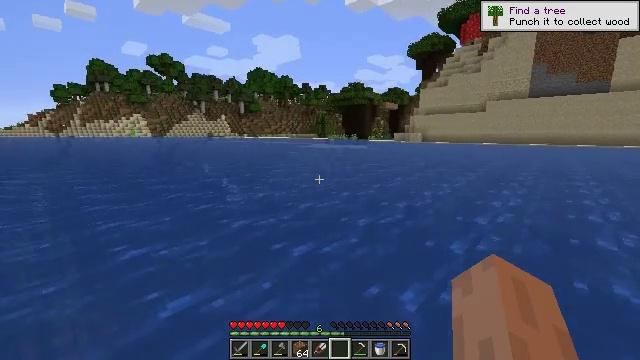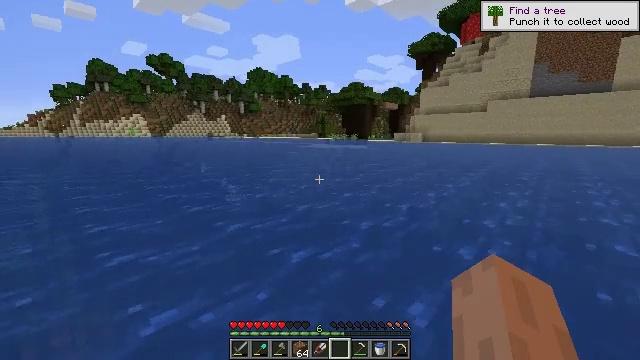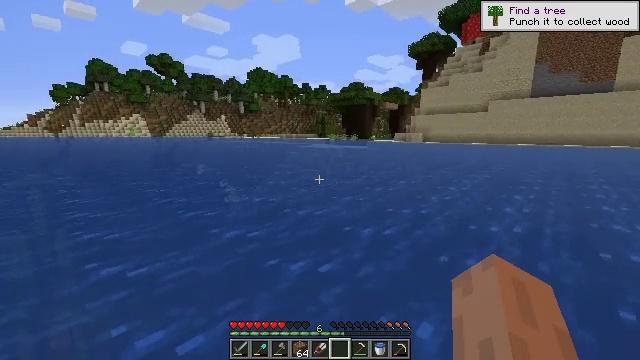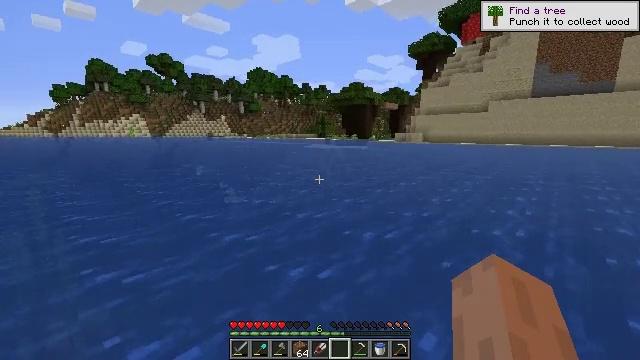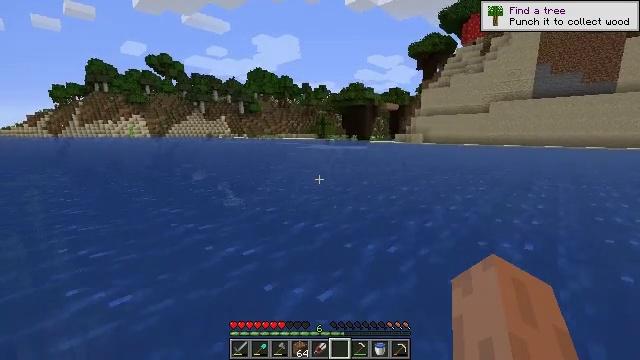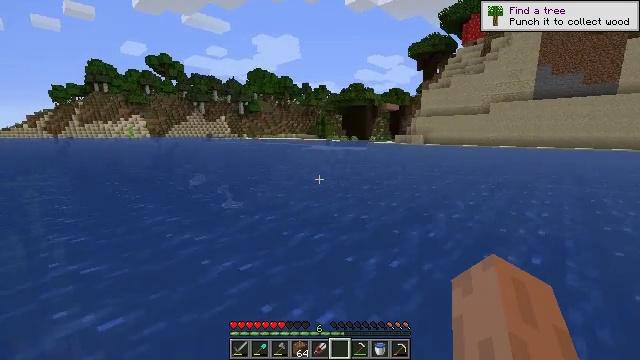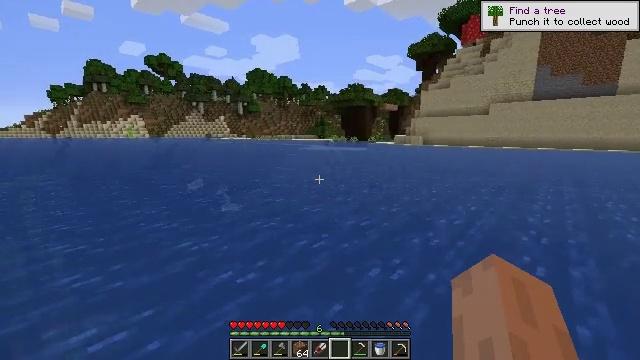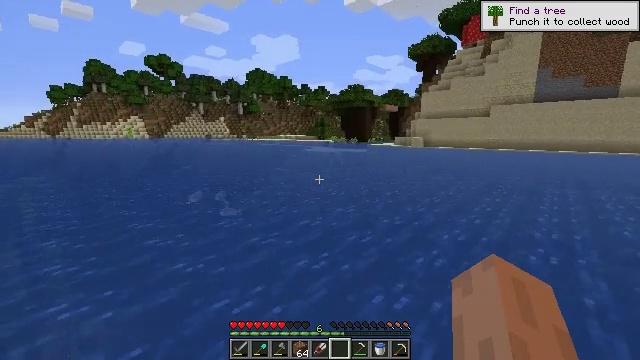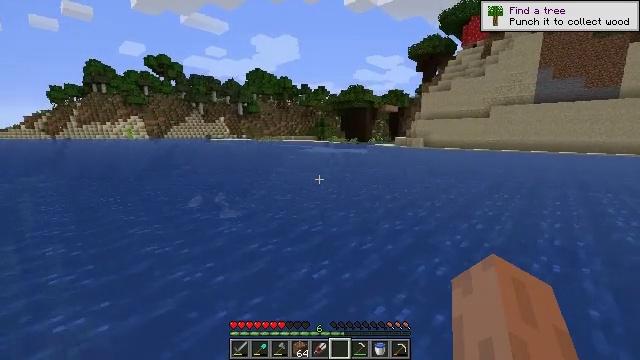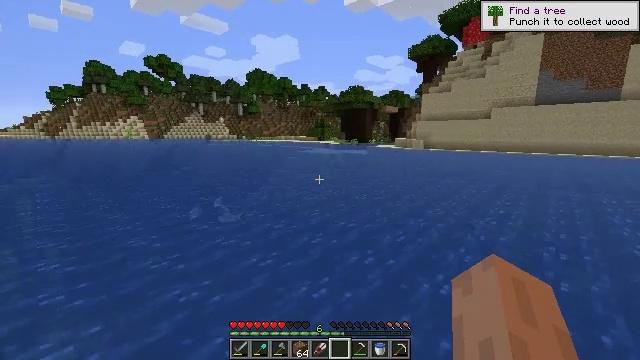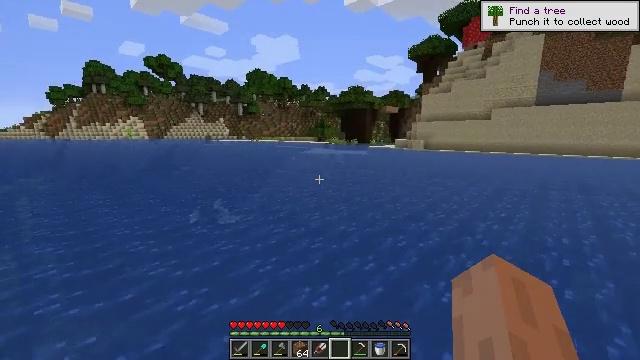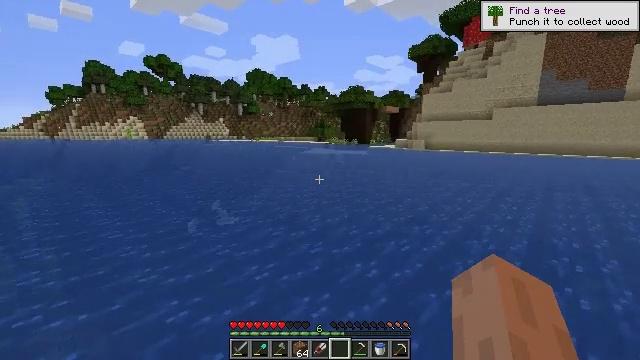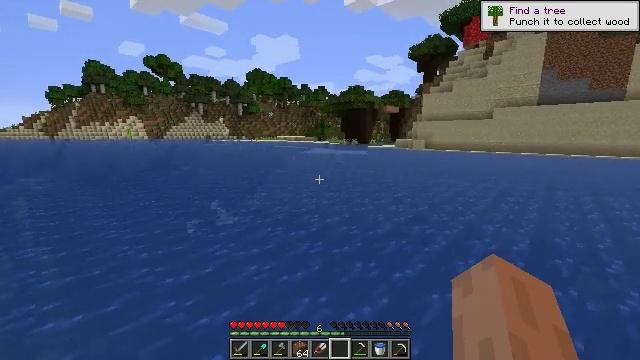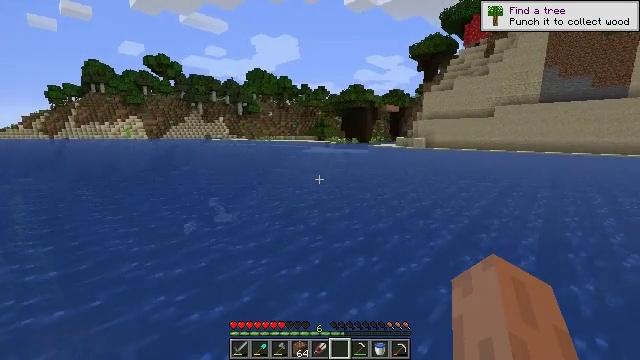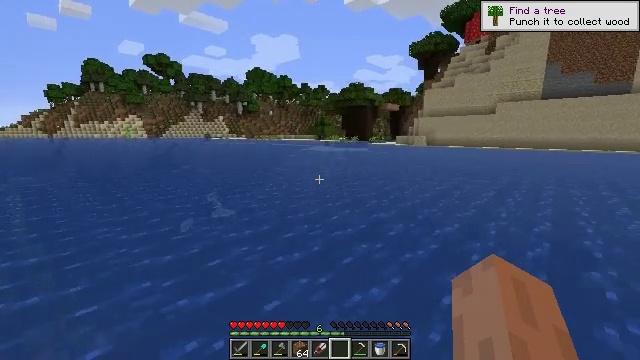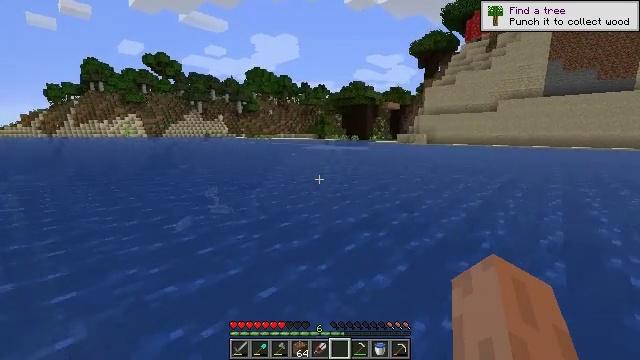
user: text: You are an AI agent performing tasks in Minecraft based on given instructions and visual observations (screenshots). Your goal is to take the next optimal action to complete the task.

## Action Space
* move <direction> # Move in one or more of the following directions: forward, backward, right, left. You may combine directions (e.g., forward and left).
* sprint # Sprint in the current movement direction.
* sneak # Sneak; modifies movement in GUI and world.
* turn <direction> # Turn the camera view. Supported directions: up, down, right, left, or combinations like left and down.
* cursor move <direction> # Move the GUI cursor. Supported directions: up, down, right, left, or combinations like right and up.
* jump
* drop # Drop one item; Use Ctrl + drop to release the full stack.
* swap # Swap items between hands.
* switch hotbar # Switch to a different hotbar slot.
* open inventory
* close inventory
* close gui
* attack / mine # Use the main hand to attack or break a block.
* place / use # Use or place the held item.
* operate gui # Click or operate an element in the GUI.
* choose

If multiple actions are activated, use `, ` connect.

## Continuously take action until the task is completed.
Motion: motion action
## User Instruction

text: Break the dark oak log in the forest.
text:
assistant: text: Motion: move forward, jump
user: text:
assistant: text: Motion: move forward, jump
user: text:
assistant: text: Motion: move forward, jump
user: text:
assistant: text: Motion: move forward, jump
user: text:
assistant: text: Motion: move forward, jump
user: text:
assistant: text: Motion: move forward, jump
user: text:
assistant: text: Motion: move forward, jump
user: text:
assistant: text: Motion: move forward, jump
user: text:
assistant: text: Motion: move forward, jump
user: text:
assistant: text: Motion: move forward, jump
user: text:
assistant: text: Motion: move forward, jump
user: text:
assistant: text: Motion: move forward, jump
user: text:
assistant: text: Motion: move forward, jump
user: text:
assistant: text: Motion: move forward, jump
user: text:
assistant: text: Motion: move forward, jump
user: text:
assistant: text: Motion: move forward, jump
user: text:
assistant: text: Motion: move forward, jump
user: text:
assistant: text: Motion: move forward, jump
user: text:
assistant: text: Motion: move forward, jump
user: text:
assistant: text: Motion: move forward, jump
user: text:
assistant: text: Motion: move forward, jump
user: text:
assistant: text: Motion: move forward, jump
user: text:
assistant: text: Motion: move forward, turn right and down, jump
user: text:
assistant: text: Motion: move forward, turn right, jump
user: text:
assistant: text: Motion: move forward, jump
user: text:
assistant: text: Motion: move forward, jump
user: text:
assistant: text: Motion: move forward, jump
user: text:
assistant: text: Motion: move forward, jump
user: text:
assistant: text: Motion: move forward, turn left and up, jump
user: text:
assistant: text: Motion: move forward, jump